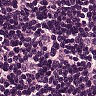
Metastatic tissue present: no